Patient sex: M
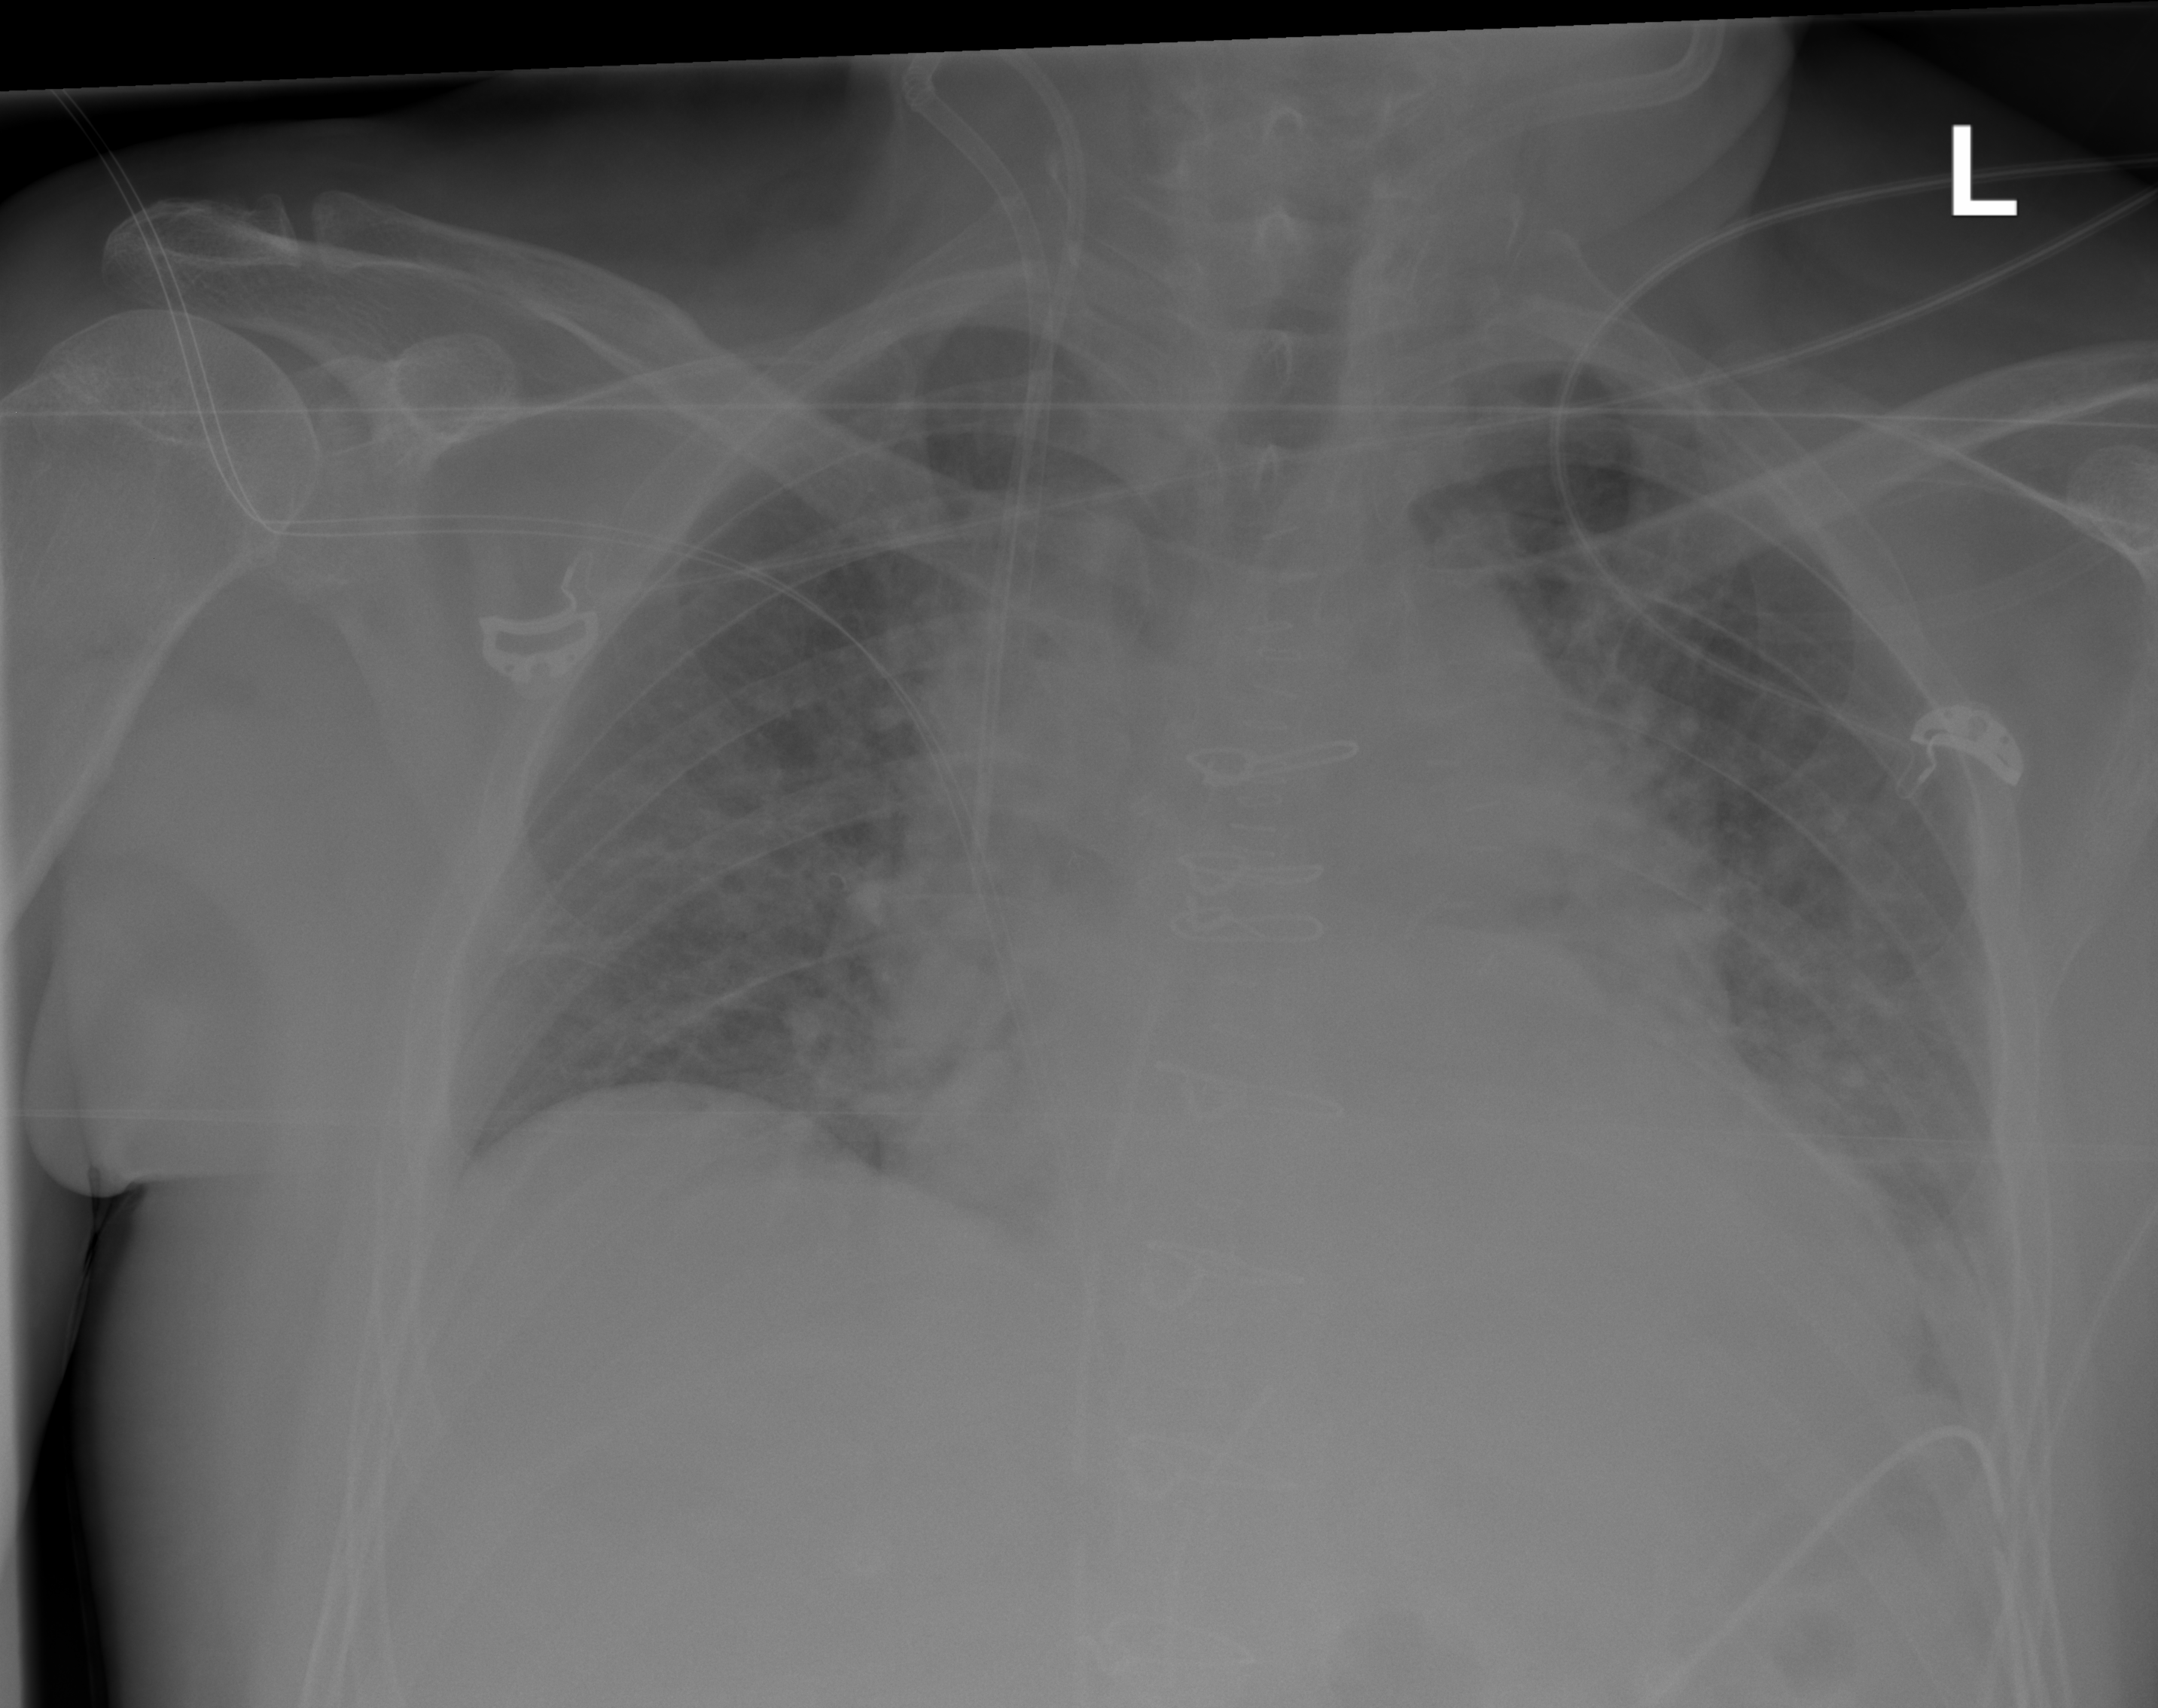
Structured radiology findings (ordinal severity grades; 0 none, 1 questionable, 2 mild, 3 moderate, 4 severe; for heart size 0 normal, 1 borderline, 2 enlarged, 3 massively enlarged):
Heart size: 2
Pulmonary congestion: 0
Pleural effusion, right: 0
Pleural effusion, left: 0
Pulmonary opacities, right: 0
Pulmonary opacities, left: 0
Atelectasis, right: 2
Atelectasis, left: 3